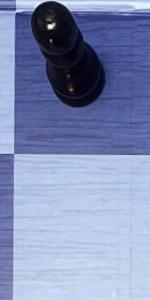
Label: Empty